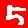
Digit: 5